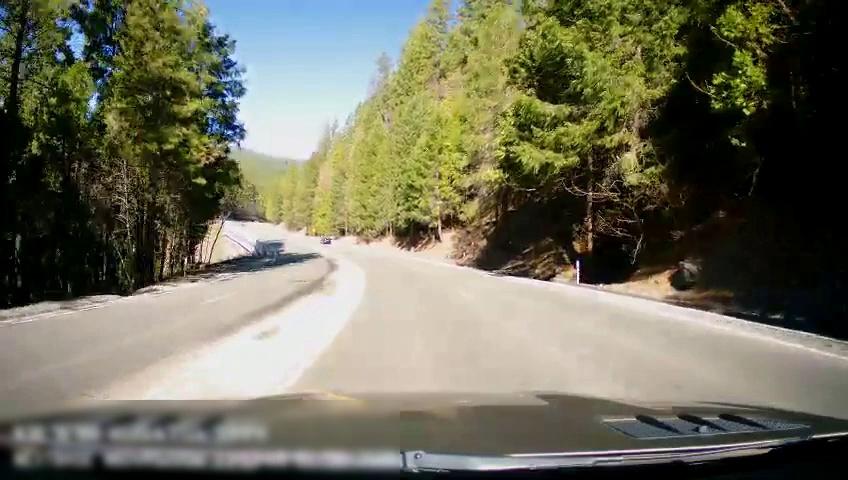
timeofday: Day
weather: Sunny
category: Drivable Space
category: Vehicles | Car
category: Lanes | Current Lane
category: Lanes | Alternate Lane
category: Lanes | Opposite Lane